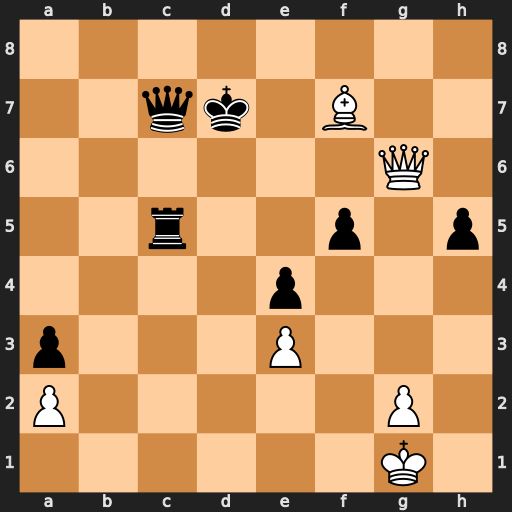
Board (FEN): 8/2qk1B2/6Q1/2r2p1p/4p3/p3P3/P5P1/6K1
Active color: w
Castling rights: -
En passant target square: -
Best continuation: Qe6+ Kd8 Qe8#